Field crop: maize
Growth stage: 2
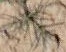
Species: salsola